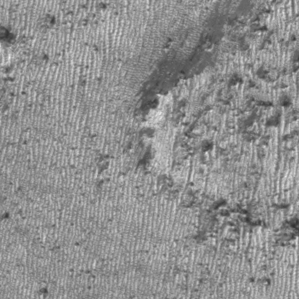
Label: frost